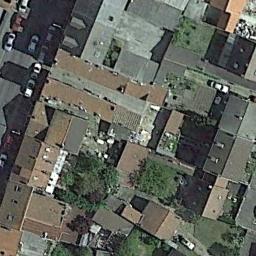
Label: dense_residential